Aerial crown-view tile of a tropical tree (Barro Colorado Island, Panama), acquired 20241112:
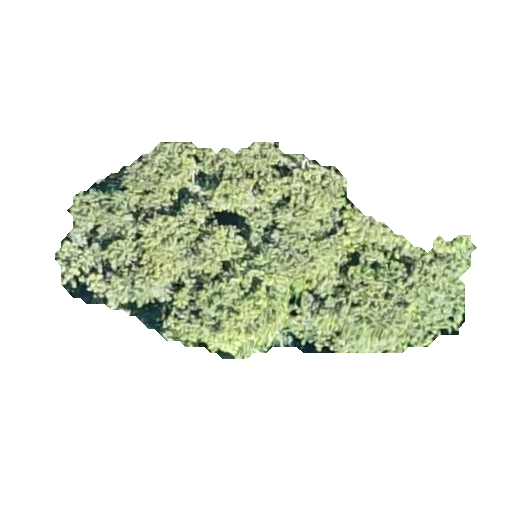
Species: Luehea seemannii
GBIF accepted scientific name: Luehea seemannii
Crown area: 97.892 m²